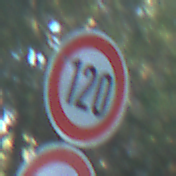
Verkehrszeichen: Geschwindigkeit120
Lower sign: Ueberholverbot
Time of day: MorningAfternoon
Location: Outdoor (Nature)
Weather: Clear
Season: NotSpecified
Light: Natural